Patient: sex F, age 51
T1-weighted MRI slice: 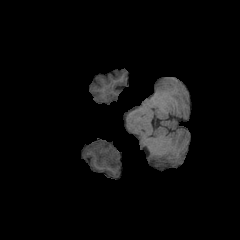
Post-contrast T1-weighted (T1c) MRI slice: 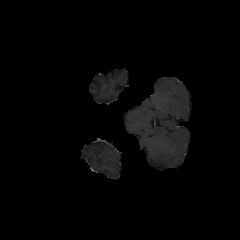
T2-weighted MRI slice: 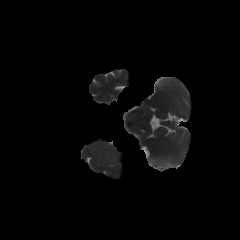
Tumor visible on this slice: yes
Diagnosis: Glioblastoma, IDH-wildtype
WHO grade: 4